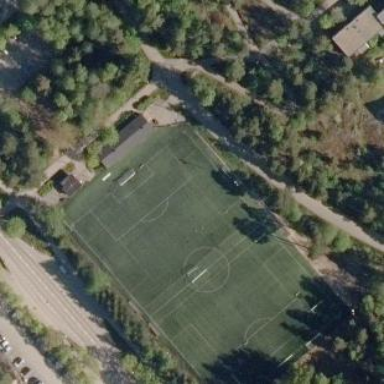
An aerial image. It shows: Grass pitch used for soccer.